Aerial crown-view tile of a tropical tree (Barro Colorado Island, Panama), acquired 20250915:
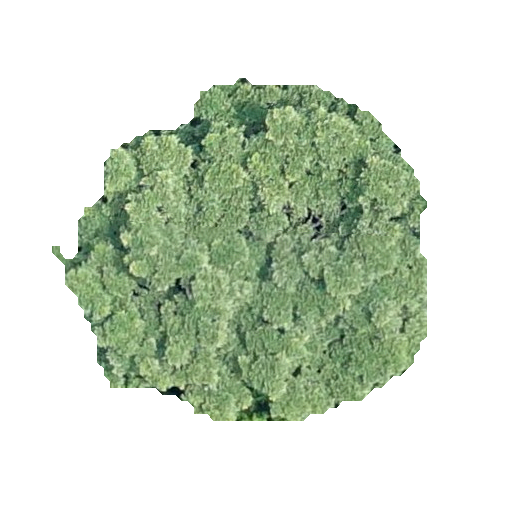
Species: Ficus insipida
GBIF accepted scientific name: Ficus insipida
Crown area: 136.228 m²